Field crop: maize
Growth stage: 1
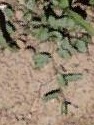
Species: convolvulus